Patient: sex F, age 36
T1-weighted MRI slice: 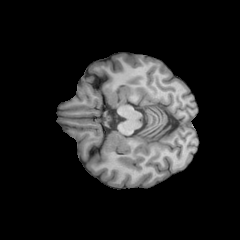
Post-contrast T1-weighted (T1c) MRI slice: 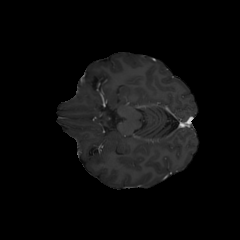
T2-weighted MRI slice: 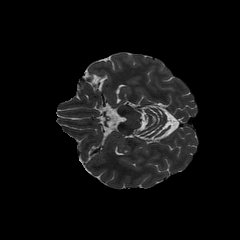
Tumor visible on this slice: no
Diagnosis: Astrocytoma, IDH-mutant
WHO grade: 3